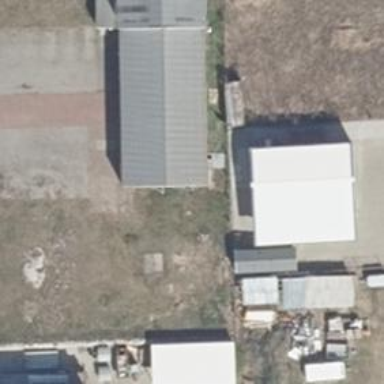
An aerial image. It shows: Ambulance station building.